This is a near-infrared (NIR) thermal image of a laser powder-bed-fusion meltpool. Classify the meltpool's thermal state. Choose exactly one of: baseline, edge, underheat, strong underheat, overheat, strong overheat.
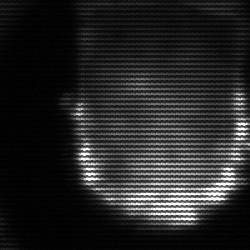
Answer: baseline